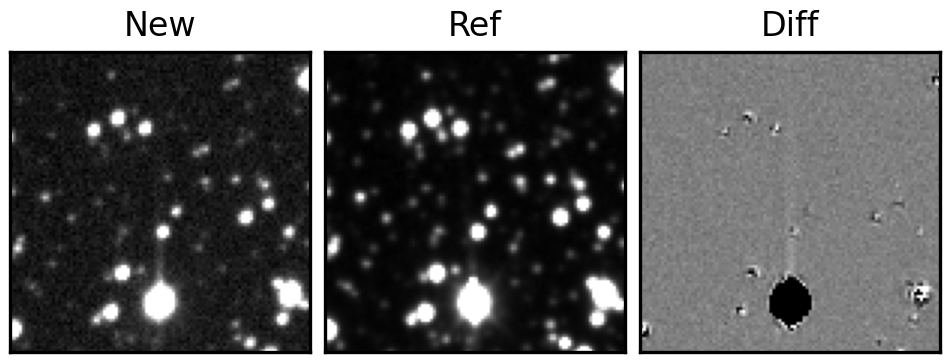
Label: bogus